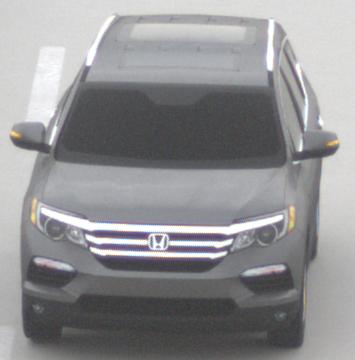
Make: Honda
Model: Pilot
Detailed model: 3
Model produced from: 2015
Model produced until: 2022
Doors: 5
Color: gray
Road condition: dry road
Daytime: morning or afternoon
Contrast: low contrast